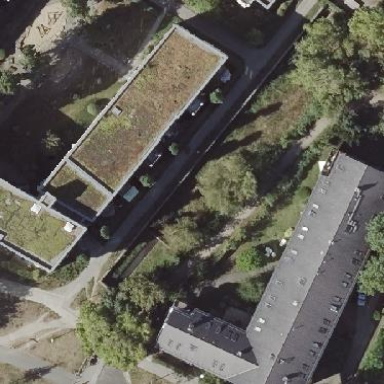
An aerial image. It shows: Gabled roof adorns the apartments building.